Question: I have a tab and put an object inherited from QGLWidget. The OpenGL works fine but somehow it displays a warning:
'''
inconsistent hierarchy, parent: QAccessibleInterface(0x28297c8 name="" role=User
Role obj=QStackedWidget(0x2826b80, name = "qt_tabwidget_stackedwidget") "invisib
le" ) child: QAccessibleInterface(0x26f5d18 name="" role=Client childc=1 obj=QW
idget(0x26ec968, name = "tab") "invisible" )
'''
If i put my GL object outside the tab it displays no warning. So i suspect there's something wrong between QTabWidget and QGLWidget. Btw, i use Qt 5.0.2 and Visual Studio 2010
Here's a simple example of UI design and code to reproduce the issue

GLImageDisplay.h
'''
#ifndef _GLImageDisplay_H_
#define _GLImageDisplay_H_
#include "stdafx.h"
#include <QtOpenGL/QGLWidget>
class GLImageDisplay : public QGLWidget
{
Q_OBJECT
public:
GLImageDisplay(QWidget *parent = 0);
protected:
void initializeGL();
void resizeGL(int w, int h);
void paintGL();
};
#endif
'''
GLImageDisplay.cpp
'''
#include "stdafx.h"
#include "GLImageDisplay.h"
#include <GL/glu.h>
#include <GL/glut.h>
GLImageDisplay::GLImageDisplay(QWidget *parent) : QGLWidget (parent)
{
setMouseTracking(true);
}
void GLImageDisplay::initializeGL()
{
glDisable(GL_TEXTURE_2D);
glDisable(GL_DEPTH_TEST);
glDisable(GL_COLOR_MATERIAL);
glEnable(GL_BLEND);
glEnable(GL_POLYGON_SMOOTH);
glBlendFunc(GL_SRC_ALPHA, GL_ONE_MINUS_SRC_ALPHA);
glClearColor(0, 0, 0, 0);
}
void GLImageDisplay::resizeGL(int w, int h)
{
glViewport(0, 0, w, h);
glMatrixMode(GL_PROJECTION);
glLoadIdentity();
gluOrtho2D(0, w, 0, h);
glLoadIdentity();
}
void GLImageDisplay::paintGL()
{
glClear(GL_COLOR_BUFFER_BIT);
glColor3f(1,0,0);
glBegin(GL_POLYGON);
glVertex2f(100,100);
glVertex2f(100,300);
glVertex2f(300,100);
glEnd();
}
'''
in setupUi function (generated code), the warning appears after calling tabWidget->addTab(tab, QString());
'''
void setupUi(QMainWindow *QTGLTestClass)
{
if (QTGLTestClass->objectName().isEmpty())
QTGLTestClass->setObjectName(QStringLiteral("QTGLTestClass"));
QTGLTestClass->resize(600, 400);
centralWidget = new QWidget(QTGLTestClass);
centralWidget->setObjectName(QStringLiteral("centralWidget"));
gridLayout_2 = new QGridLayout(centralWidget);
gridLayout_2->setSpacing(6);
gridLayout_2->setContentsMargins(11, 11, 11, 11);
gridLayout_2->setObjectName(QStringLiteral("gridLayout_2"));
tabWidget = new QTabWidget(centralWidget);
tabWidget->setObjectName(QStringLiteral("tabWidget"));
tab = new QWidget();
tab->setObjectName(QStringLiteral("tab"));
gridLayout = new QGridLayout(tab);
gridLayout->setSpacing(6);
gridLayout->setContentsMargins(11, 11, 11, 11);
gridLayout->setObjectName(QStringLiteral("gridLayout"));
widget = new GLImageDisplay(tab);
widget->setObjectName(QStringLiteral("widget"));
gridLayout->addWidget(widget, 0, 0, 1, 1);
tabWidget->addTab(tab, QString()); // WARNING APPEARS /////
gridLayout_2->addWidget(tabWidget, 0, 0, 1, 1);
QTGLTestClass->setCentralWidget(centralWidget);
retranslateUi(QTGLTestClass);
tabWidget->setCurrentIndex(0);
QMetaObject::connectSlotsByName(QTGLTestClass);
} // setupUi
'''
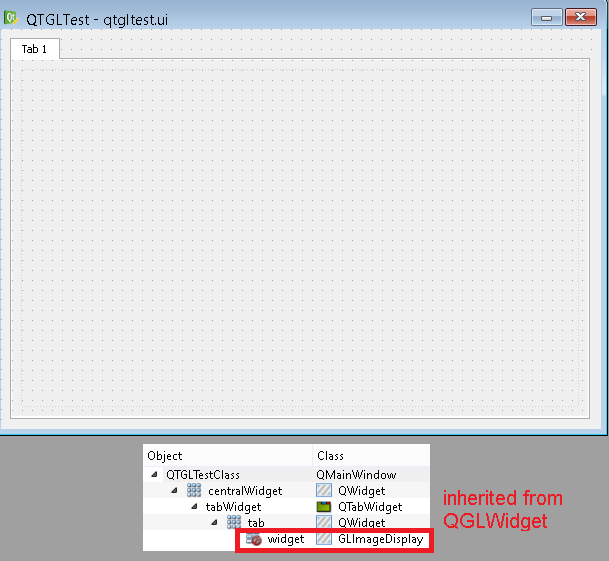
Answer: solved. I use newer version Qt 5.1.0 and the warning message disappears